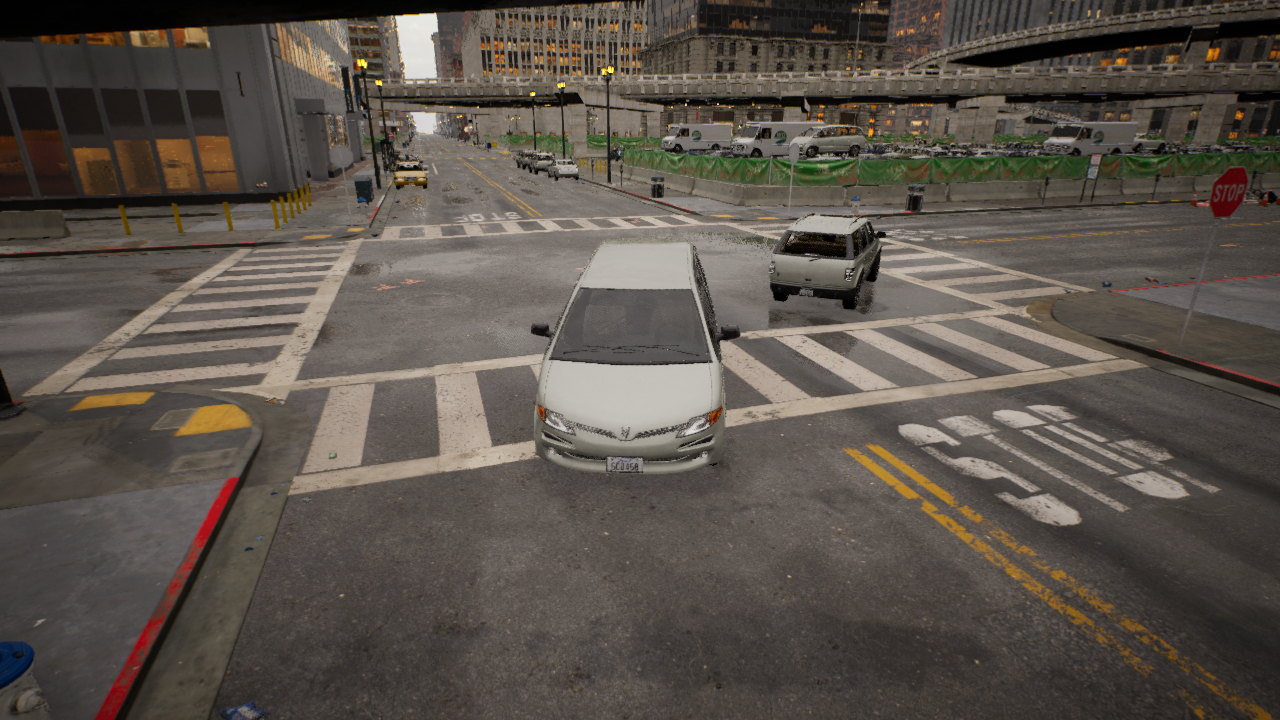
Venue: intersection
Lighting: golden hour
Vehicle rig: minivan